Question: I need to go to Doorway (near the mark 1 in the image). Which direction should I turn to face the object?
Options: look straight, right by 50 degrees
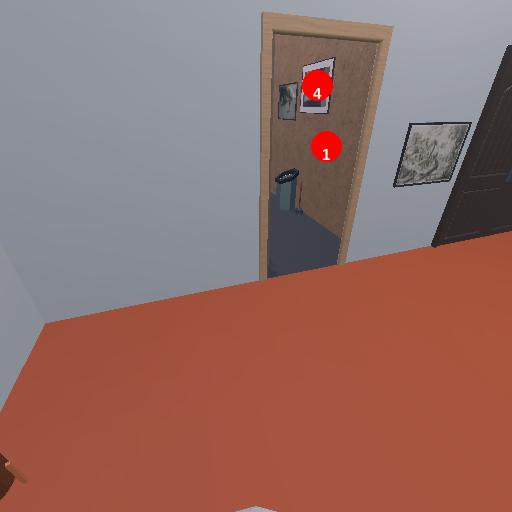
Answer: look straight